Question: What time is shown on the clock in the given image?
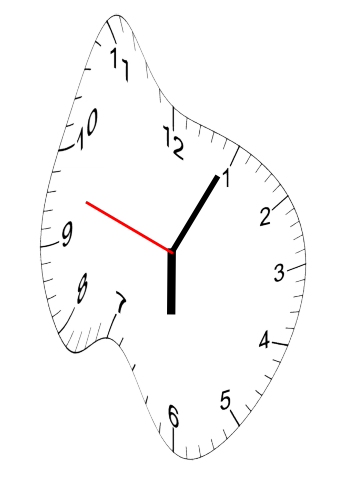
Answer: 06:04:48